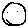
Label: smiley face